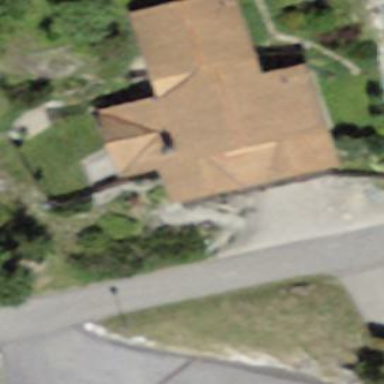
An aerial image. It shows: Detached building.